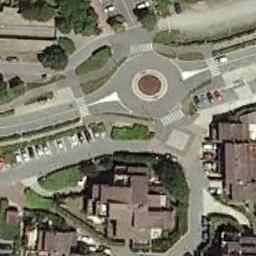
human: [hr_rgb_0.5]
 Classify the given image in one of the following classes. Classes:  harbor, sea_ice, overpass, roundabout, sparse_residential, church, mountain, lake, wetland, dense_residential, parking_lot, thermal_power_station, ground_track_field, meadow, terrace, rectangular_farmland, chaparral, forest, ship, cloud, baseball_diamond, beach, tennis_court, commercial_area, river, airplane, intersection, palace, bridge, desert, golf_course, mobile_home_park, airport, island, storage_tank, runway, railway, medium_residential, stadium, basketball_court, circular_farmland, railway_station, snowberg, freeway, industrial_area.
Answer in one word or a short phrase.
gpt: roundabout